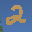
Label: 2